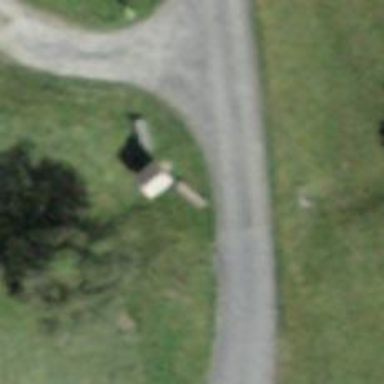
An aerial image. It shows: Bench for seating.